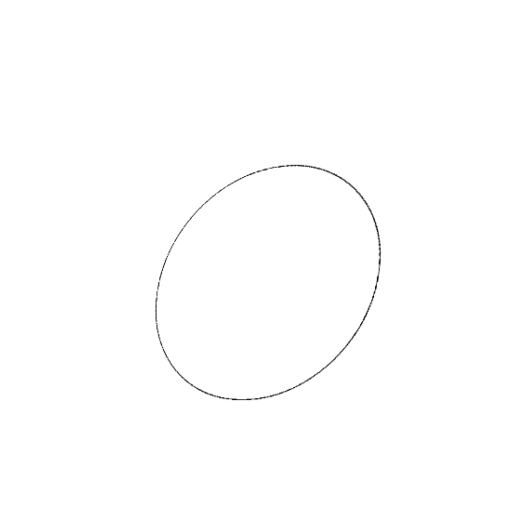
Crossing number: 0